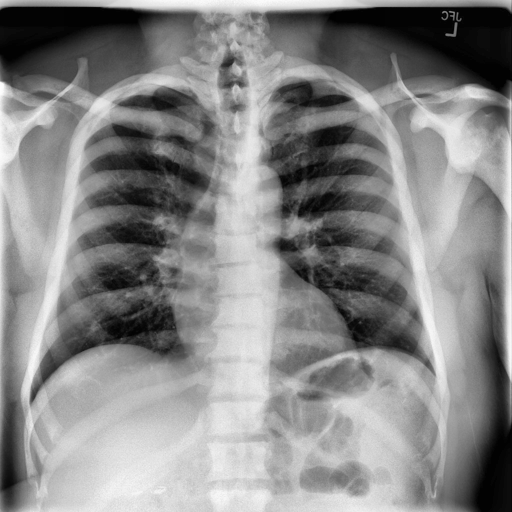
Finding: NORMAL